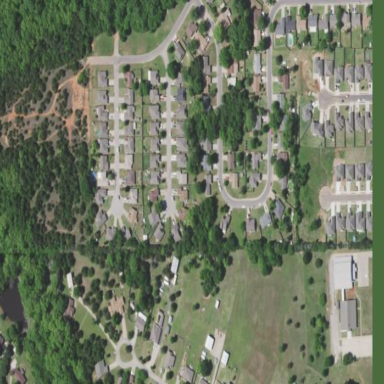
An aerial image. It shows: This residential area consists of single-family homes.